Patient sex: M
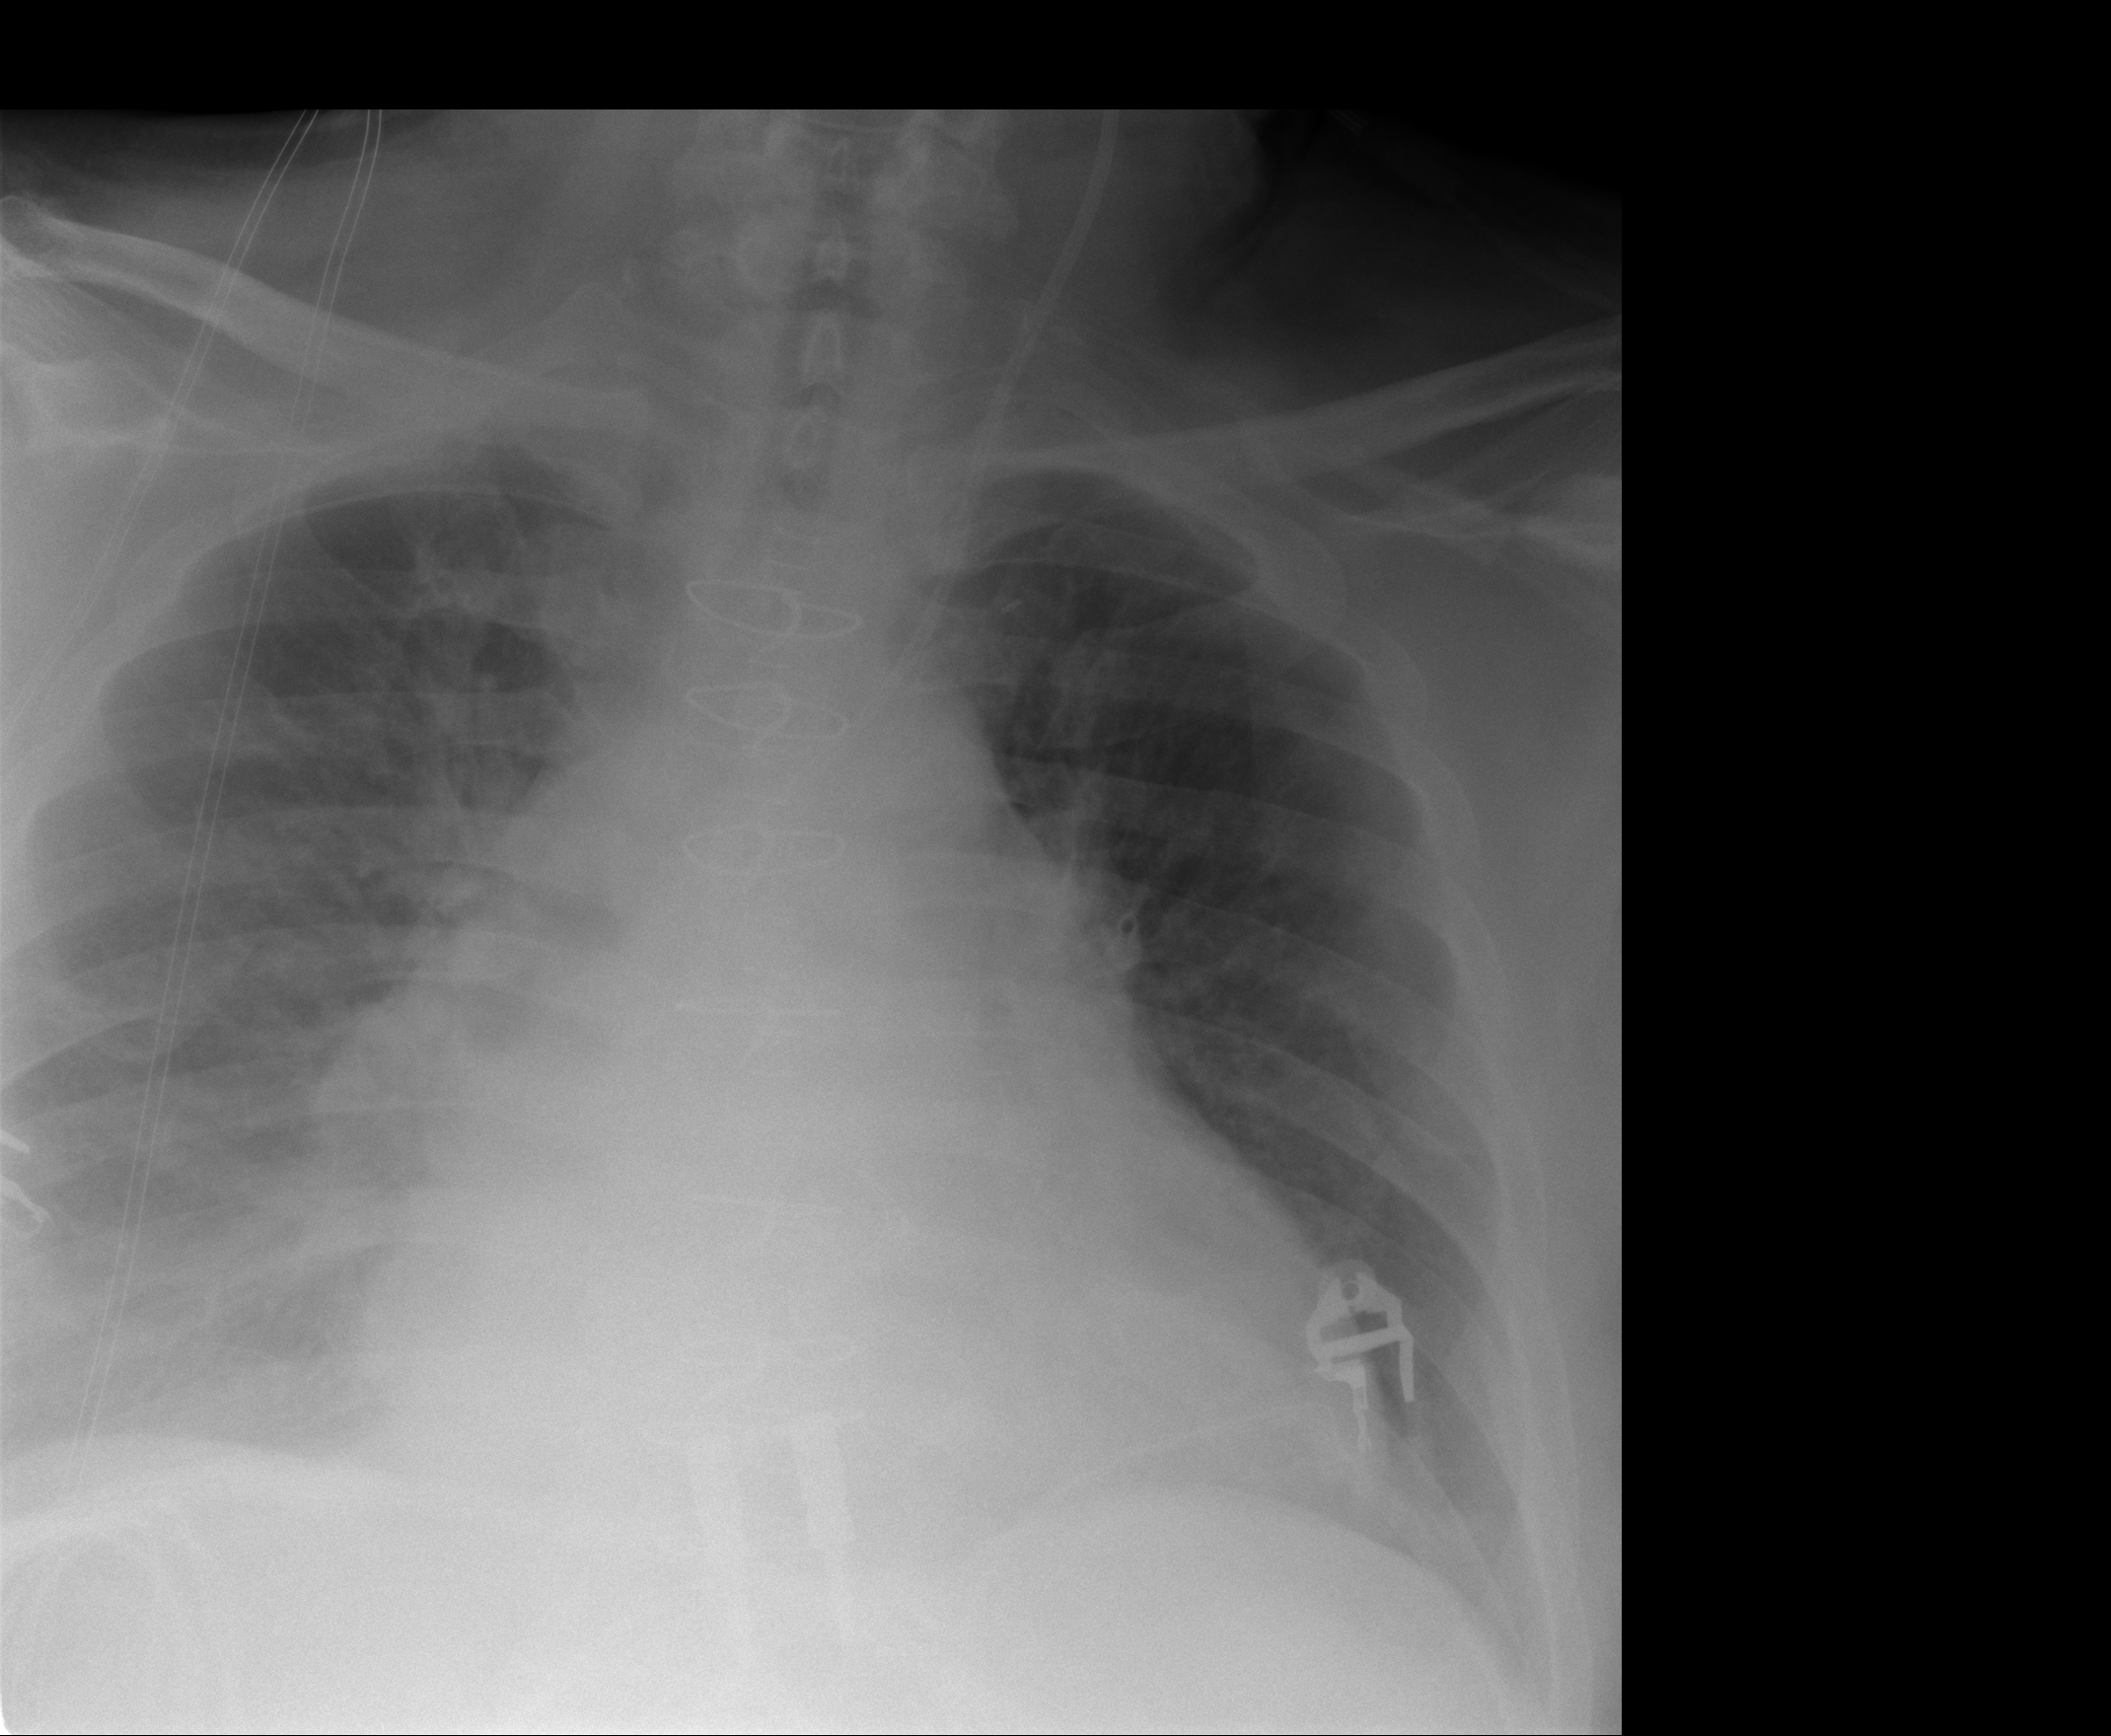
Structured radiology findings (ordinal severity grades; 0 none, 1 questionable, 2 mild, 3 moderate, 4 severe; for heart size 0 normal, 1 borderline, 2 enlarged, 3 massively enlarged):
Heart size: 2
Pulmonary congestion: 2
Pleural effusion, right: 3
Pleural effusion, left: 1
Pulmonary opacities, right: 2
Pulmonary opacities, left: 1
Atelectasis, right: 2
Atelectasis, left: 2